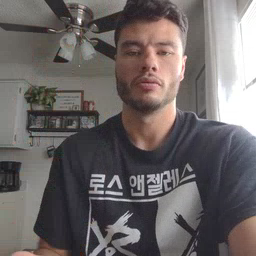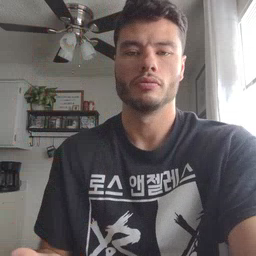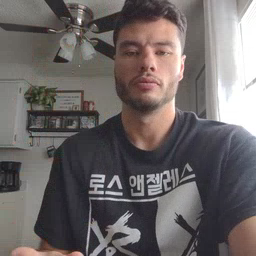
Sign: cloud